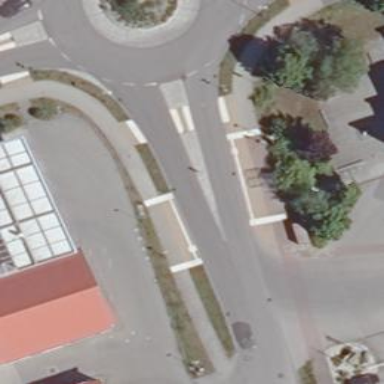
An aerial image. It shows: Public transport stop position.